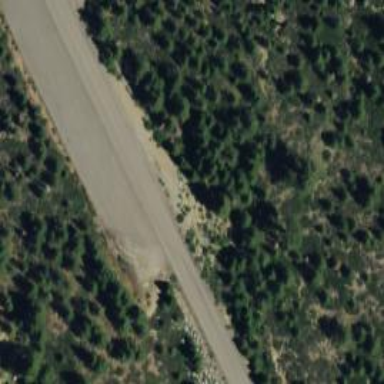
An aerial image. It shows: Rest area along the road.